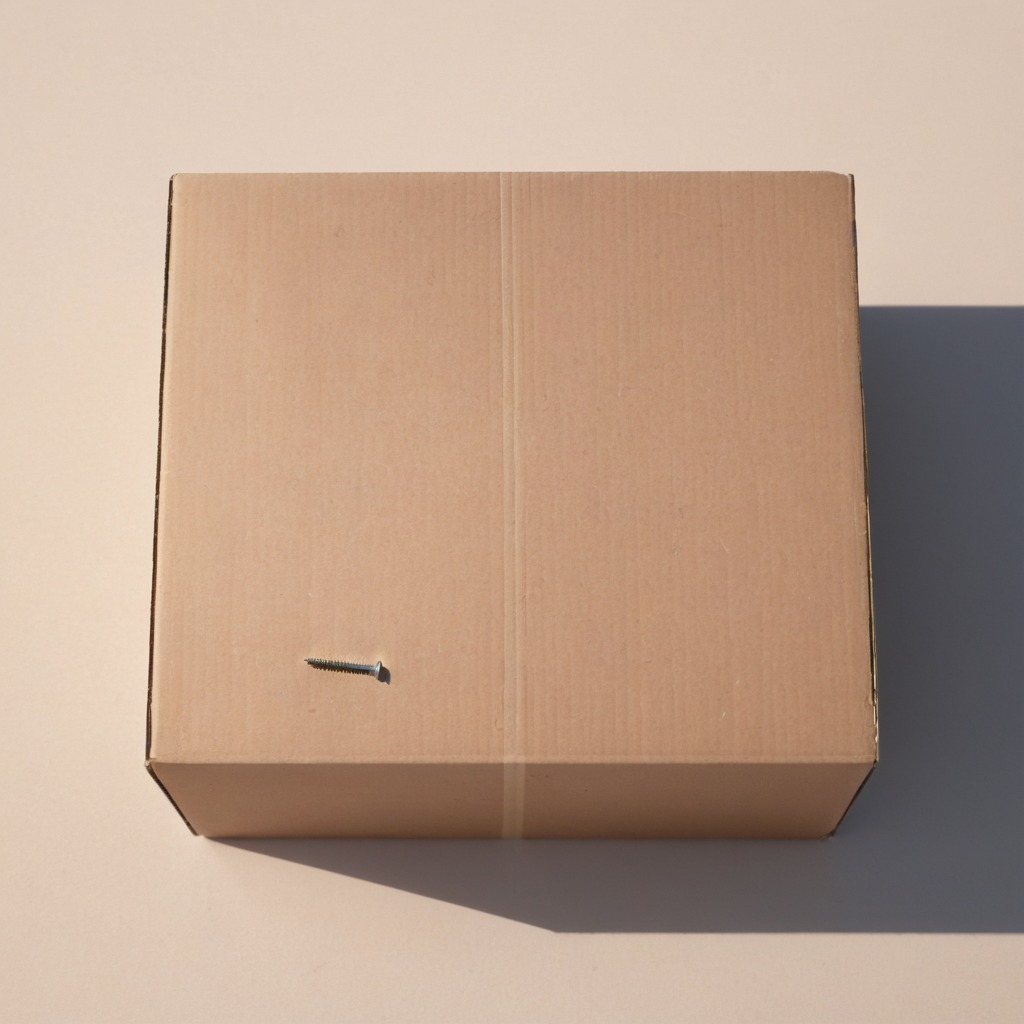
A metal screw is lying on a clean dry cardboard box surface in an outdoor workshop during daytime bright natural light soft shadows slightly creased but